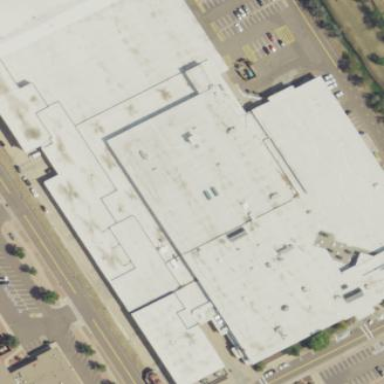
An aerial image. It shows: Public building.